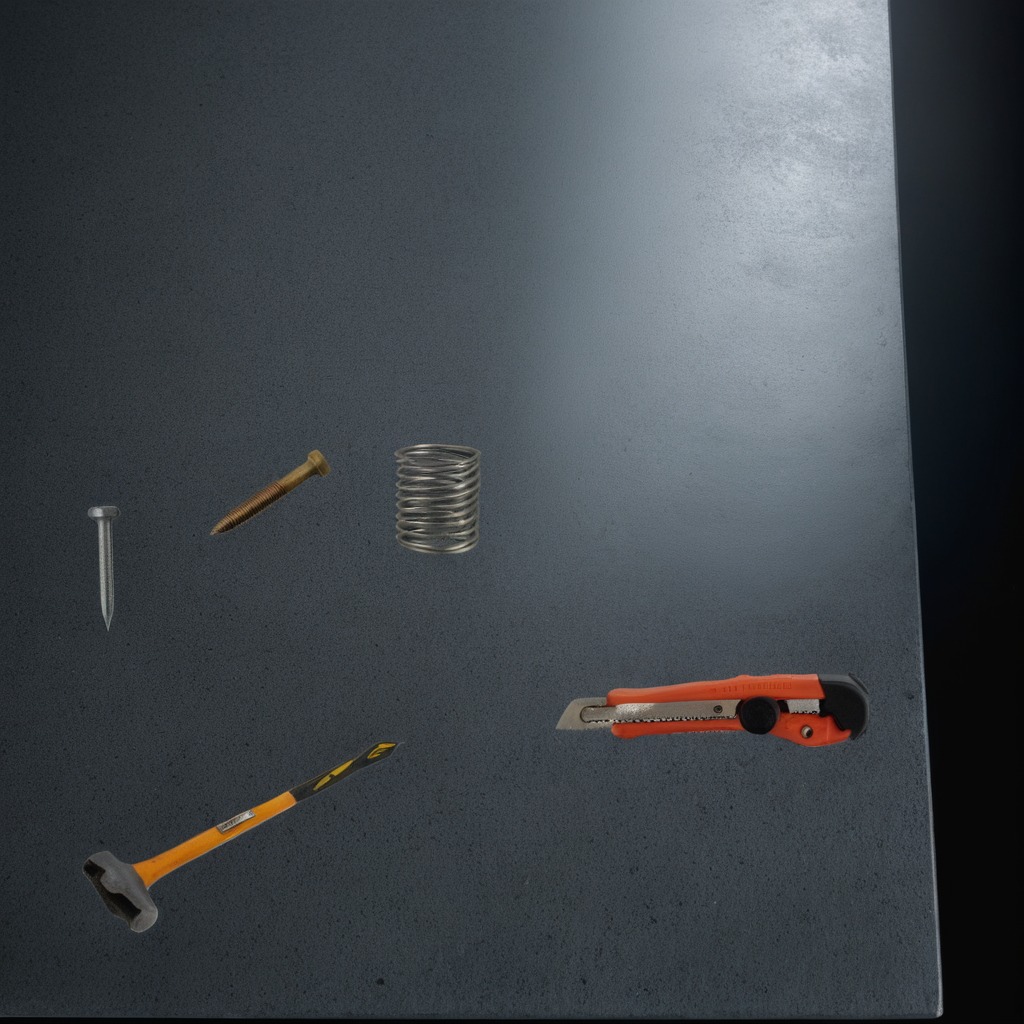
A utility knife, a metal machine screw, an iron nail, a hammer, and a coiled metal spring are lying on a clean granite table inside a workshop at night.